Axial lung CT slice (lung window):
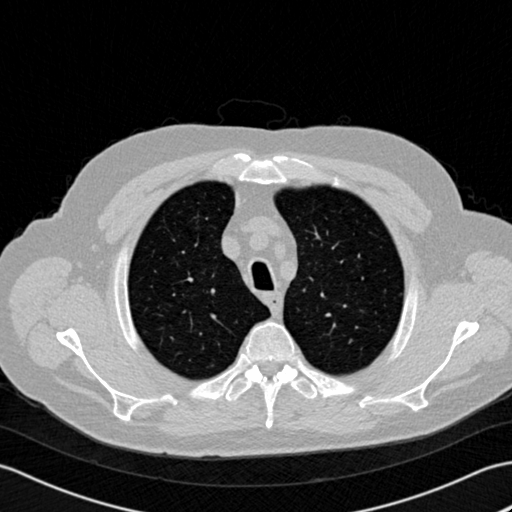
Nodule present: no